Chest X-ray:
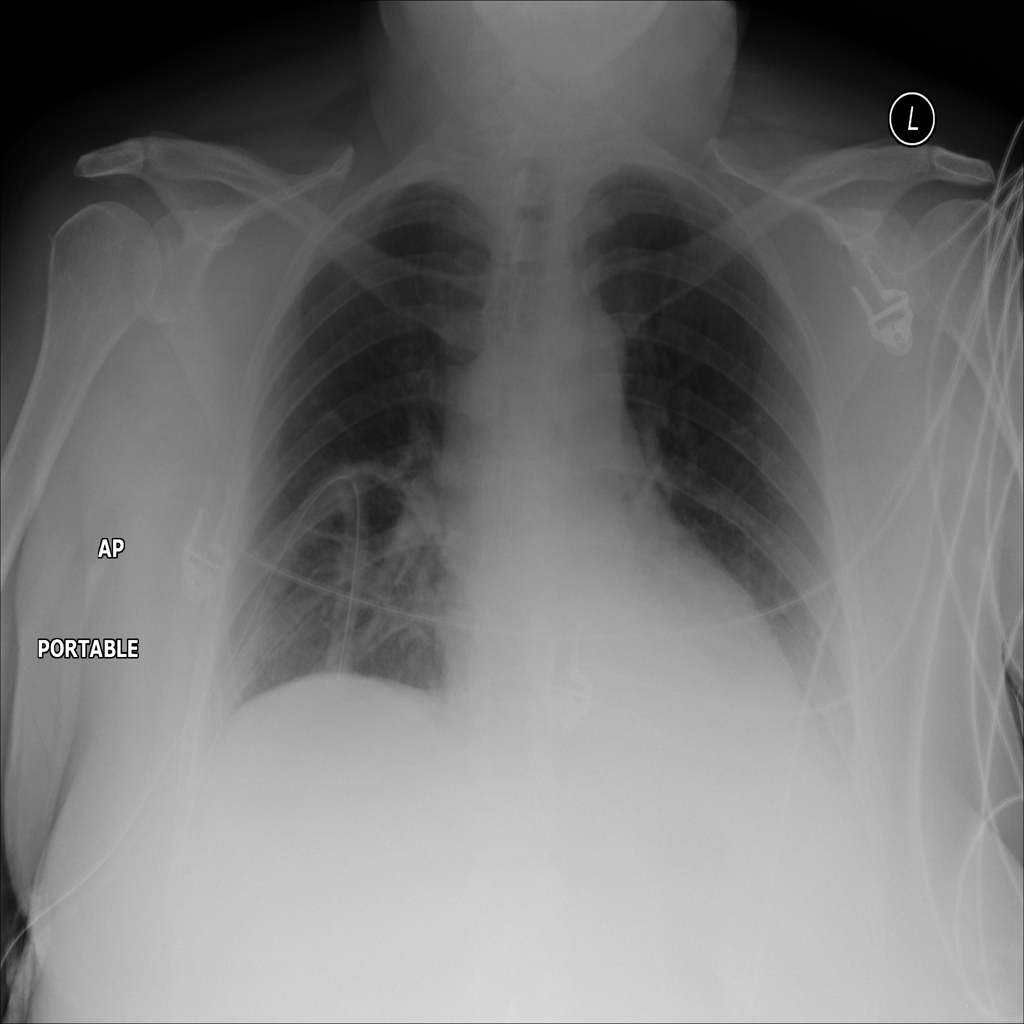
Findings: Consolidation, Effusion
No abnormal finding: no